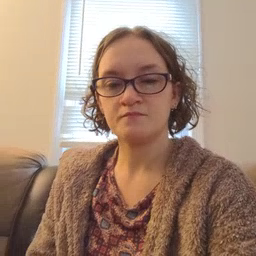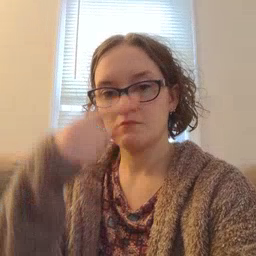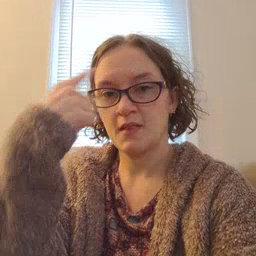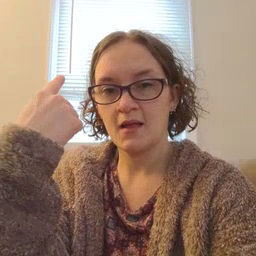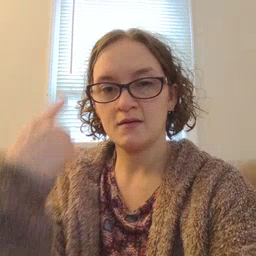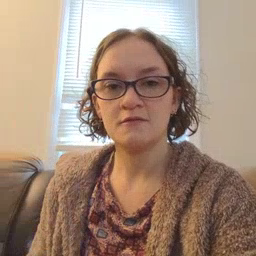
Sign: black